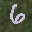
Label: 6